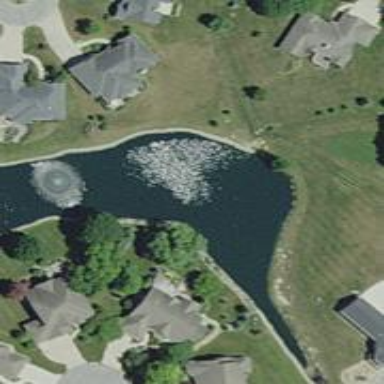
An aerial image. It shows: Pond surrounded by natural water.